Interaction volume radius: 5 \u00c5
Interaction volume height: 20 \u00c5
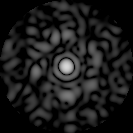
Disorder parameter: 0.7961